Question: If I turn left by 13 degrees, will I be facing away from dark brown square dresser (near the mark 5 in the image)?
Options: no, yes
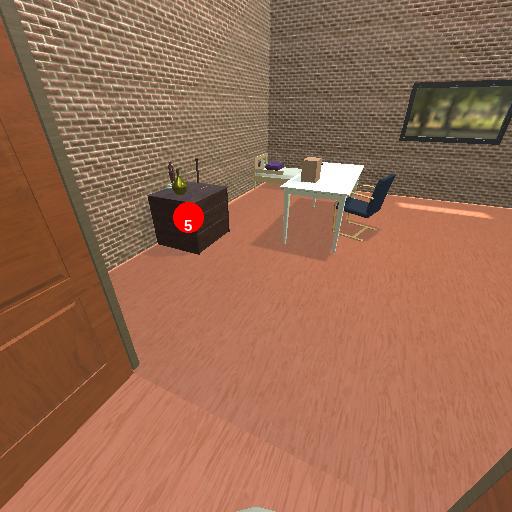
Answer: no